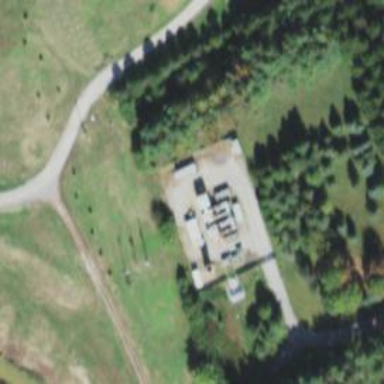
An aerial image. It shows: Generator for power supply.